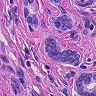
Metastatic tissue present: yes